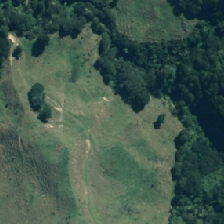
Land cover: high_producing_grassland